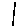
Label: line